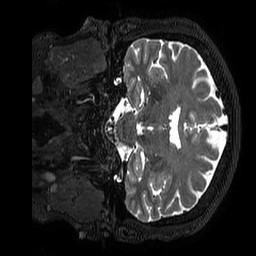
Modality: T2w
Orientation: coronal
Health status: ill
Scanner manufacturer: philips
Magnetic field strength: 3 T
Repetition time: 2.5 s
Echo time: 0.331 s